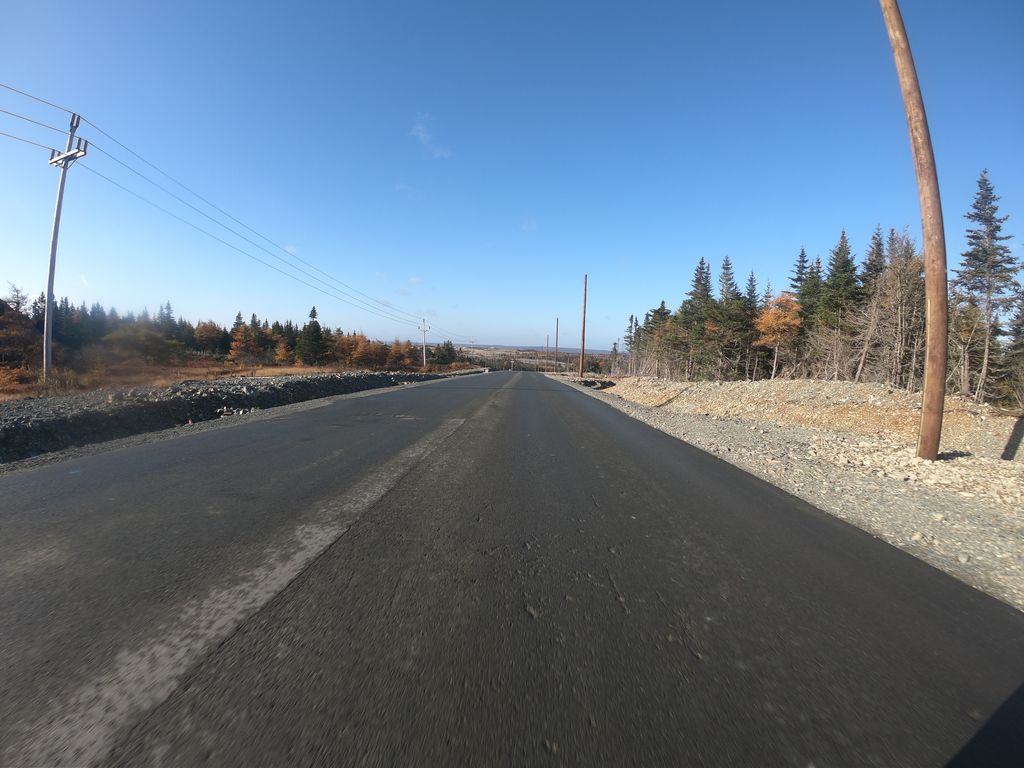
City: st_johns